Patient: sex M, age 58
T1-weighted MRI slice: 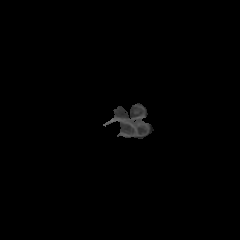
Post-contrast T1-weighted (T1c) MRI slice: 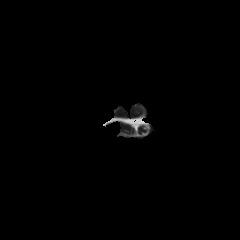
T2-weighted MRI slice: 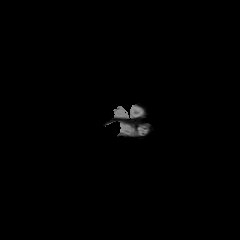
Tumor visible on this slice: no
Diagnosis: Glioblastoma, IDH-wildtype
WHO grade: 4